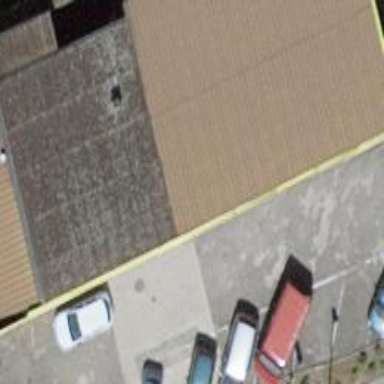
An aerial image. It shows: Car repair shop located in building.